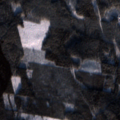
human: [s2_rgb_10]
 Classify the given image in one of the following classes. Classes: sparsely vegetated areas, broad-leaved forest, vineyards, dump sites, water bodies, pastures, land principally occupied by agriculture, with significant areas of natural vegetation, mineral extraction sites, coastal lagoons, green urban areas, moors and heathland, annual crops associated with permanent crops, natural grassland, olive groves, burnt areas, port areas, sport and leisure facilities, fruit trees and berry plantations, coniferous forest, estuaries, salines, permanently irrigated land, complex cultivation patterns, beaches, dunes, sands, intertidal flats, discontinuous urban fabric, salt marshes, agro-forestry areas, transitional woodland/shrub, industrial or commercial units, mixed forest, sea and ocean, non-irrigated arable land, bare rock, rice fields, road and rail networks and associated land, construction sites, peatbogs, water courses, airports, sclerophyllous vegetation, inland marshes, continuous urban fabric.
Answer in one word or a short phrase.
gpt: coniferous forest, mixed forest, transitional woodland/shrub